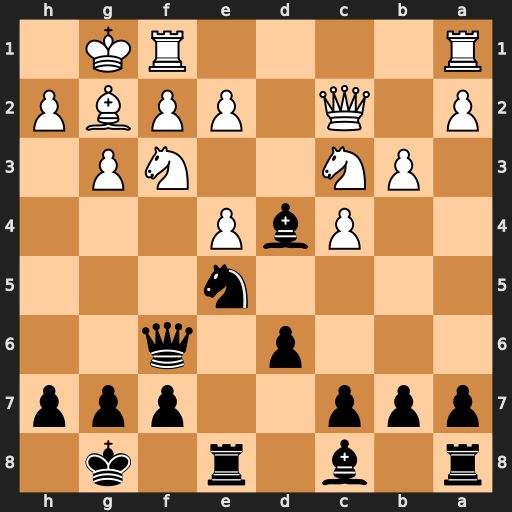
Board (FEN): r1b1r1k1/ppp2ppp/3p1q2/4n3/2PbP3/1PN2NP1/P1Q1PPBP/R4RK1
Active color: b
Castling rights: -
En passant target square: -
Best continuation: Nxf3+ exf3 Bxc3